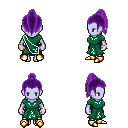
a pixel art fantasy rpg character, female body template, dark elf, purple skin, sash dress, gold greaves, purple long topknot hairstyle, bracelets, gold boots, four views (front, back, left, right), 2x2 character sprite sheet, small pixel art, hard edges, no anti-aliasing